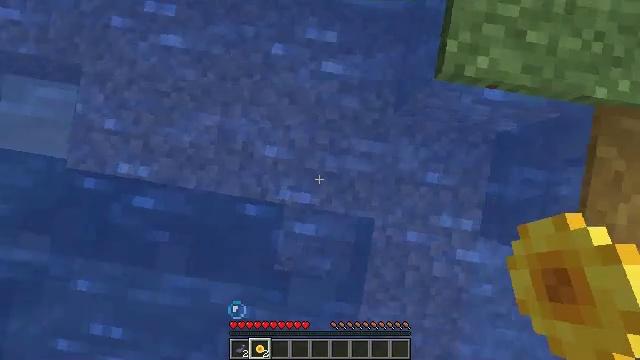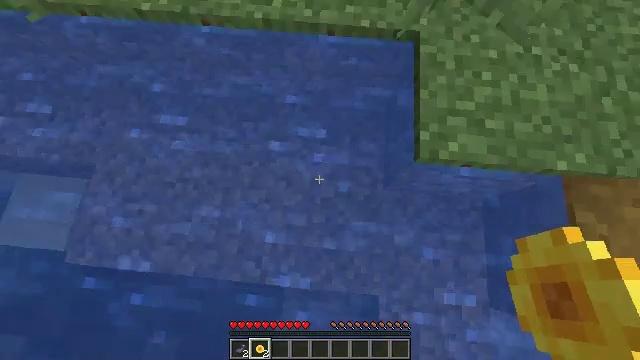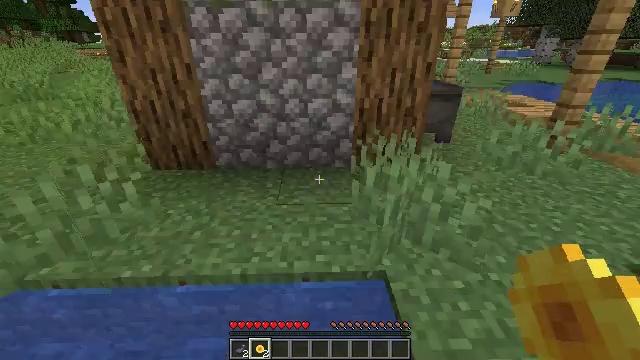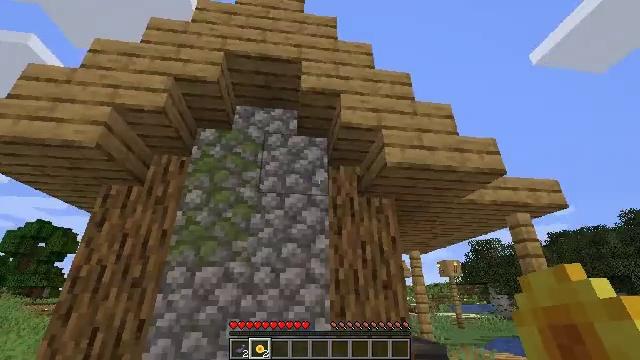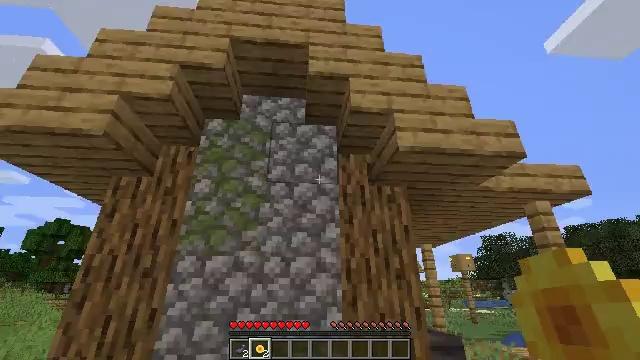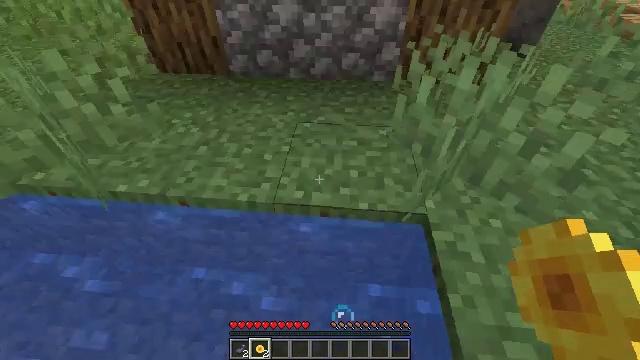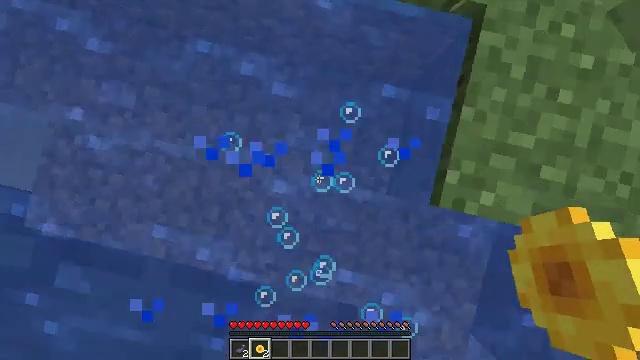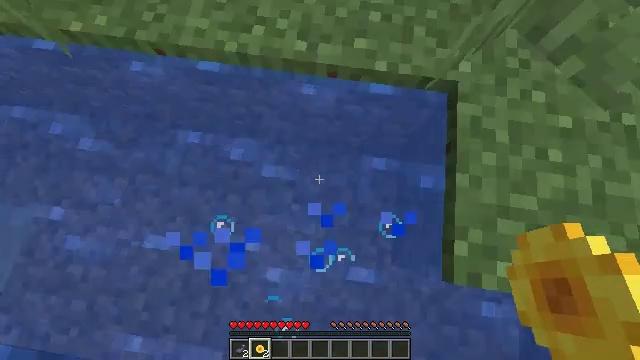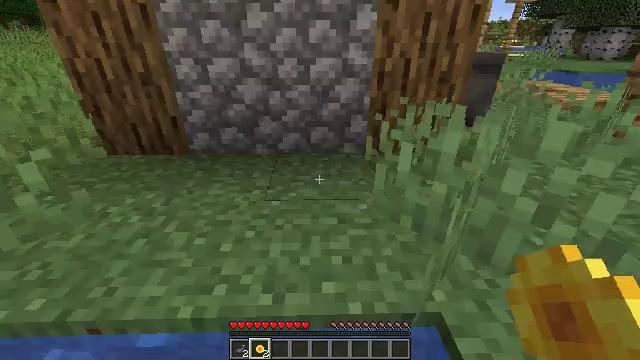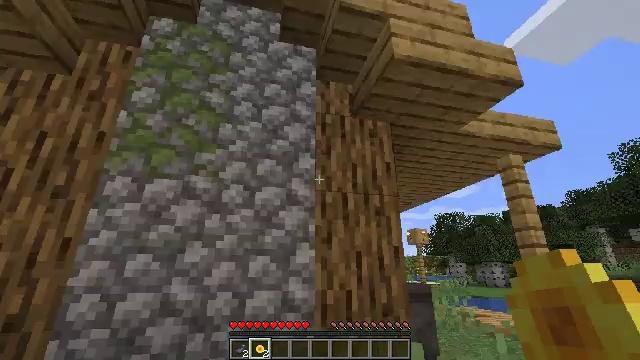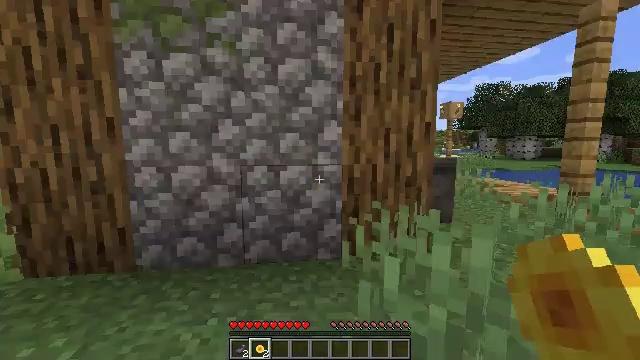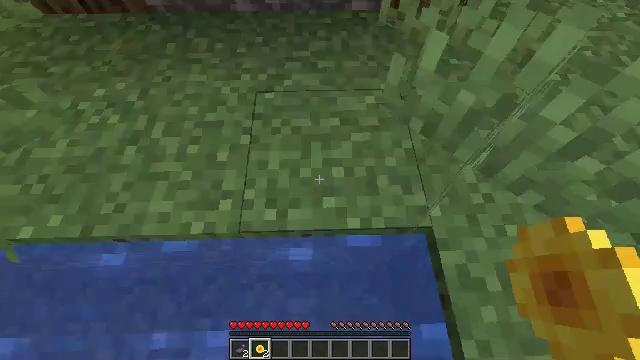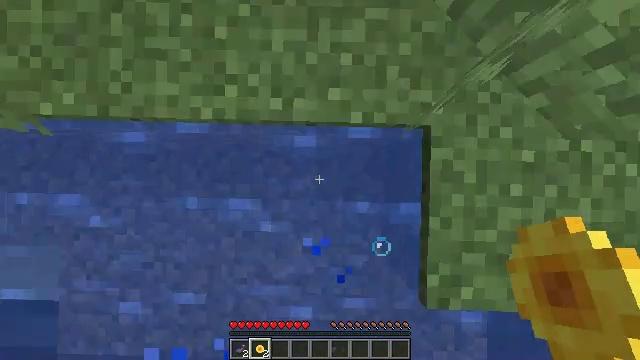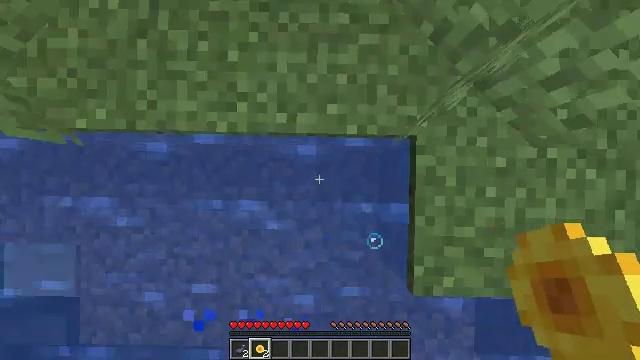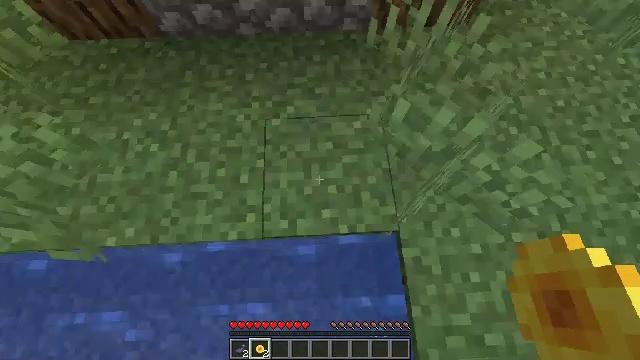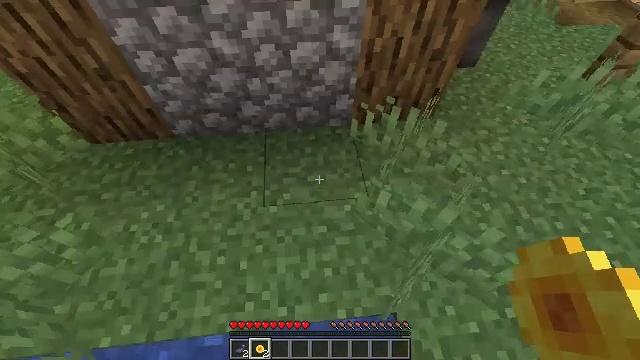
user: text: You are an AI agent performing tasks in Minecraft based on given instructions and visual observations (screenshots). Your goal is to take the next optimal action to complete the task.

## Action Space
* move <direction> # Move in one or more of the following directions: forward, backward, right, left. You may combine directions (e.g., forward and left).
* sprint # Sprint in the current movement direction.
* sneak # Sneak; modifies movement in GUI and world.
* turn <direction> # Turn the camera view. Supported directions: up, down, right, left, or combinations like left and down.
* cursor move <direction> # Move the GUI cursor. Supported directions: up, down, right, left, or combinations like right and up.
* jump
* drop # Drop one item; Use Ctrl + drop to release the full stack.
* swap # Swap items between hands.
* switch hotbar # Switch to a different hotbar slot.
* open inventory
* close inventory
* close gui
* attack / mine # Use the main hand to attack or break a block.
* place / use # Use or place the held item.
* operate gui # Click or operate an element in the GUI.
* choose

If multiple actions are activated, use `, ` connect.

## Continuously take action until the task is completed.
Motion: motion action
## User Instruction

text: Open the crafting table to craft yellow dye.
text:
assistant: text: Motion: move forward, turn right and up, jump
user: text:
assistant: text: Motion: move forward, turn right and up, jump
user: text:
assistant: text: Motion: move forward, turn right and up, jump
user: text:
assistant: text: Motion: move forward, turn left, jump
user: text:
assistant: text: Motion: move forward, turn left and down, jump
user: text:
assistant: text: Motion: move forward, turn left and down, jump
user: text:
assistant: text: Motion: move forward, turn right and up, jump
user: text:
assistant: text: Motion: move forward, turn right and up, jump
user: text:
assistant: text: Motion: move forward, turn right and up, jump
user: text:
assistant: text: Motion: move forward, turn left and down, jump
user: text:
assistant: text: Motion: move forward, turn left and down, jump
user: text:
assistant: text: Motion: move forward, turn left and down, jump
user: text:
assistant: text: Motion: move forward, jump
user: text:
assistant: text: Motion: move forward, turn right and up, jump
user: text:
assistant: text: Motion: move forward, turn right and up, jump
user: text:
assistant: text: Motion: move forward, turn left and down, jump
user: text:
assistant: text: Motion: move forward, turn left and down, jump
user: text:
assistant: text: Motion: move forward, turn down, jump
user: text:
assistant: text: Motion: move forward, turn right and up, jump
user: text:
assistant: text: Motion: move forward, turn right and up, jump
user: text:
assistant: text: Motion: move forward, turn right and up, jump
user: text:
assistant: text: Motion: move forward, jump
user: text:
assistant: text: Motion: move forward, turn right and down, jump
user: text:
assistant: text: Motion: move forward, turn right and up, jump
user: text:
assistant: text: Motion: move forward, turn right and up, jump
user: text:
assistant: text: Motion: move forward, turn right and up, jump
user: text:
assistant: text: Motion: move forward, jump
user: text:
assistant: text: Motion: move forward, turn down, jump
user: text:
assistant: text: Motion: move forward, turn down
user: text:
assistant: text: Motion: move forward, turn down